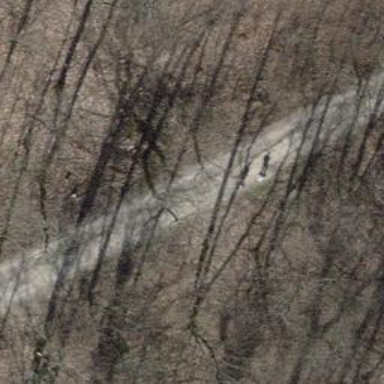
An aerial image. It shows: Gravel track with grade2 tracktype.